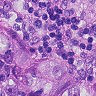
Metastatic tissue present: yes